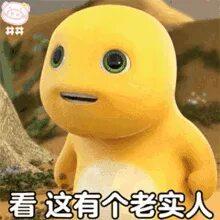
Label: nailong